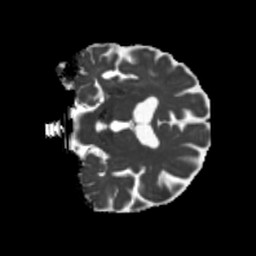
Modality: MD
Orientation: coronal
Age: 68
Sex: male
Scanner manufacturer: siemens
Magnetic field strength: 3 T
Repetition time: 5.25 s
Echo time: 0.08 s